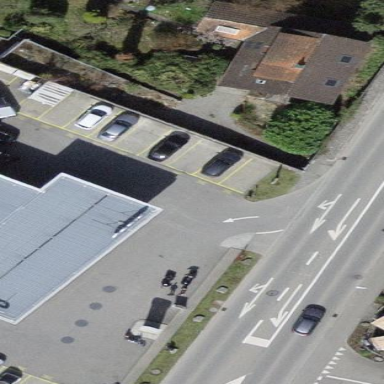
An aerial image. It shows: Parking area with surface.